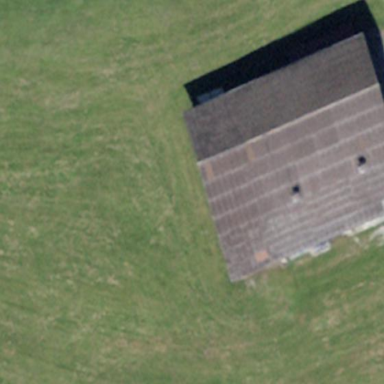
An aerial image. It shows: Rural barn.